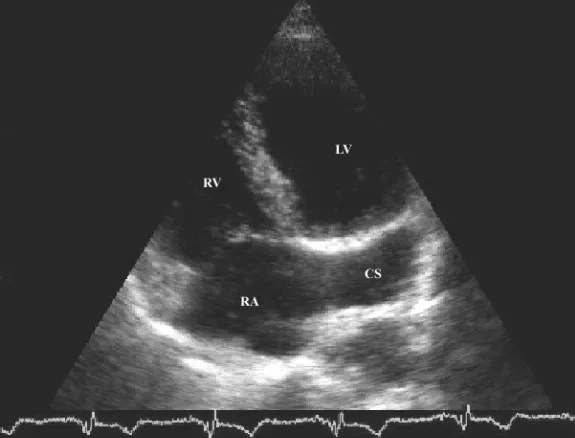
Modified apical 4 chamber two-dimensional echocardiographic view showing dilated coronary sinus with 2.8 cm in diameter. (LA = left atrium, LV = left ventricle, CS = coronary sinus).
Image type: radiology (ultrasound)